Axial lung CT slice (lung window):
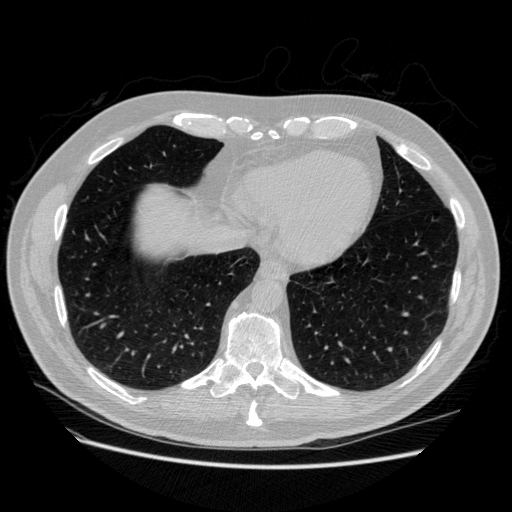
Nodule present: no